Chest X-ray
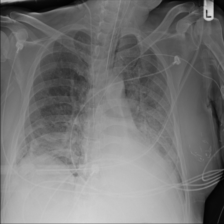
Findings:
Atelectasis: negative
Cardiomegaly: negative
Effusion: negative
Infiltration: positive
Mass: negative
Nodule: positive
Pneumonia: negative
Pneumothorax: negative
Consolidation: negative
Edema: negative
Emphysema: negative
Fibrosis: negative
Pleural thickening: negative
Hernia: negative